Question: So I just came across this problem:

Now the thing to note here is the fact that the dimensions are printed out using identical code:
'''
$graphContainer.append("<br/>dimensions: ");
var width = $graphContainer[0].offsetWidth, height = $graphContainer[0].offsetHeight;
$graphContainer.append(width + 'x' + height);
'''
And the red DIV it the '$graphContainer' it self. The functions are called like this:
'''
s.load();
setTimeout(function() {
s.load()
}, 350);
'''
's' being the the object I am building. (If I used 300ms, then both came out as 800x30, so its between 300-350ms).
Now the DOM order is all correct and the elements were appended into the DOM using jQuery prior of this function being called. (A bit complicated logic, hopefully you can take my word, without having to see the hole code).
I think I actually know what is going own here, if you use innerHTML to append content, then it takes awhile for it to be fully available in the DOM, with can cause phantom stuff like this to happen. Now the timeline I am talking about is in the milliseconds, but for me that's bad enough to have a policy to never use innerHTML to append or make elements.
The thing is that all of the DOM elements used in the objects and the DOM manipulation done has been done using jQuery code like '$('<div>')' for creating elements and '$container.append($child)' for appending children.
I was always under the impression that jQuery did proper DOM manipulation.
Is that not true and they are using innerHTML extensively?
Or am I missing something and this could be something else the 300ms delay is a bit to long for it to be the innerHTML issue?
I am currently using jQuery 1.9.1
Just in case this is the code that get's this result (it's a jQuery plug-in):
'''
if (typeof jQuery != 'function') {
throw "The CommoditiesPeersIndices is a jQuery plugin i.e. jQuery needs to be defined first";
}
(function ($) {
/*
Built with jQuery 1.9.1 in mind.
Creates the [CommoditiesPeersIndices] Object
*/
var CommoditiesPeersIndices = function(Settings) {
/*
Binds all of the tools objects into a single object and manages them
*/
var
CLASS_NAME = 'CommoditiesPeersIndices' //the CSS root Class name that will be applied to all the objects
;
this.$root = $('<div>'); //the root of the object
var This = this
,DefaultSettings = {
//$container : null //the jQuery object into with the tool will be built
parentClassName : '' //the parent class name name of the parent object that will be appended to this object
}
;
var s; //temp variale for the test small graph
function _init() {
//makes sure that the Settings object has all of the settings
mergeSettings(Settings, DefaultSettings);
CLASS_NAME = Settings.parentClassName + CLASS_NAME;
s = new SmallGraphObject({
parentClassName : CLASS_NAME + '-'
});
This.$root.append(s.$root);
}
this.load = function() {
s.load();
setTimeout(function() {
s.load()
}, 350);
};
function mergeSettings(targetObject, sourceObj) {
/*
Used to merge the DefaultSettings with the Settings object. Basically the targetObject will get all of the sourceObjects values that are missing from the target object or are not of the same type as the sourceObject value.
*/
var name, targetType;
if(typeof targetObject == 'object' && targetObject != null) {
//merges the user Settings object with the Default SettingsObject i.e. DefaultSettings
for(name in sourceObj) {
targetType = typeof targetObject[name];
switch(targetType) {
case 'object':
if(targetType == null) {
targetObject[name] = Utility.copyObject(sourceObj[name]);
} else {
mergeSettings(targetObject[name], sourceObj[name])
}
break;
default:
if(typeof sourceObj[name] != typeof targetObject[name]) {
targetObject[name] = sourceObj[name];
}
break;
}
}
} else {
targetObject = Utility.copyObject(sourceObj);
}
}
_init();
};var SmallGraphObject = function(Settings) {
/*
The single small graph object on the page, holds the graph + the enlarge button
*/
var
CLASS_NAME = 'SmallGraph'
;
this.$root = $('<div>');
var This = this
,DefaultSettings = {
instrumentID : <PHONE> //the instrument ID of the instrument who's data will be displayed.
,parentClassName : '' //the parent class name name of the parent object that will be appended to this object
,startDate : new Date()
,decimalPlaces : 2 //the number of decimal places the series will show
}
,$graphContainer = $('<div>') //the highchart's container
,$header = $('<div>') //the header that holds the name and the enlarge button
,$container = $('<div>') //the container object of the [SmallGraph] to with you can place CSS
;
function _init() {
//makes sure that the Settings object has all of the settings
mergeSettings(Settings, DefaultSettings);
CLASS_NAME = Settings.parentClassName + CLASS_NAME;
$container.addClass(CLASS_NAME + 'Container')
.append($header.addClass(CLASS_NAME + '-Header'))
.append($graphContainer.addClass(CLASS_NAME + '-Graph'))
;
This.$root.addClass(CLASS_NAME).append($container);
$header.text('Heading');
}
this.load = function() {
/*
Loads the series data from the server.
*/
$graphContainer.append("<br/>dimensions: ");
var width = $graphContainer[0].offsetWidth, height = $graphContainer[0].offsetHeight;
$graphContainer.append(width + 'x' + height);
};
function mergeSettings(targetObject, sourceObj) {
/*
Used to merge the DefaultSettings with the Settings object. Basically the targetObject will get all of the sourceObjects values that are missing from the target object or are not of the same type as the sourceObject value.
*/
var name, targetType;
if(typeof targetObject == 'object' && targetObject != null) {
//merges the user Settings object with the Default SettingsObject i.e. DefaultSettings
for(name in sourceObj) {
targetType = typeof targetObject[name];
switch(targetType) {
case 'object':
if(targetType == null) {
targetObject[name] = Utility.copyObject(sourceObj[name]);
} else {
mergeSettings(targetObject[name], sourceObj[name])
}
break;
default:
if(typeof sourceObj[name] != typeof targetObject[name]) {
targetObject[name] = sourceObj[name];
}
break;
}
}
} else {
targetObject = Utility.copyObject(sourceObj);
}
}
_init();
};
$.fn.CommoditiesPeersIndices = function() {
/*
Creates a new instance of [CommoditiesPeersIndices]
*/
var Main = new CommoditiesPeersIndices({
parentClassName : 'Tools-'
})
,$head = $('head')
;
$head.append('<link rel="stylesheet" type="text/css" href="http://localhost:60226/Content/jQueryComponent.css" />');
$head.append('<link rel="stylesheet" type="text/css" href="http://localhost:60226/Config/Company/test/test.css" />');
this.append(Main.$root);
Main.load();
return this;
};
}(jQuery));
'''
With this CSS:
'''
.Tools-CommoditiesPeersIndices-SmallGraph {
width: 300px;
}
.Tools-CommoditiesPeersIndices-SmallGraph-Graph {
height: 150px;
background: #f00;
}
'''
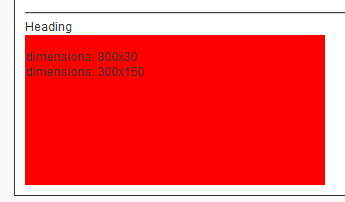
Answer: There is some explanation about the mechanics of jQuery on the <URL>':
> If the HTML is more complex than a single tag without attributes, as
it is in the above example, the actual creation of the elements is
handled by the browser's innerHTML mechanism. In most cases, jQuery
creates a new element and sets the innerHTML property of the
element to the HTML snippet that was passed in. When the parameter has
a single tag (with optional closing tag or quick-closing) -- $( "" ) or $( "" ), $( "" ) or $( "" ) -- jQuery creates
the element using the native JavaScript createElement() function.
So, if you are throwing in more than just a single tag, innerHTML kicks in:
'''
var foo = $("<div>"); // this will use createElement
var bar = $("<div><p>hello</p></div>"); // innerHTML will be used here
var doh = $("<div class='hello'>"); // also innerHTML here...
'''
I also had issues with the creation of elements by jQuery being too slow (specifically on Internet Explorer), so I went ahead and made use of the native functions 'createElement' and 'createTextNode', my god it was suddenly fast as hell!